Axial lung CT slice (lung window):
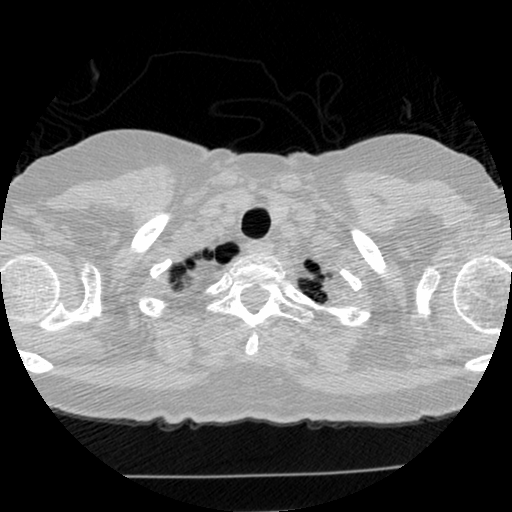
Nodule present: no